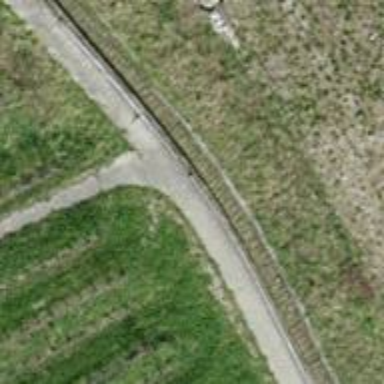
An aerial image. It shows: Concrete path.